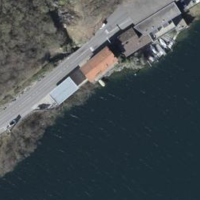
EUNIS habitat code: 57
Species observed at this site:
Podarcis muralis